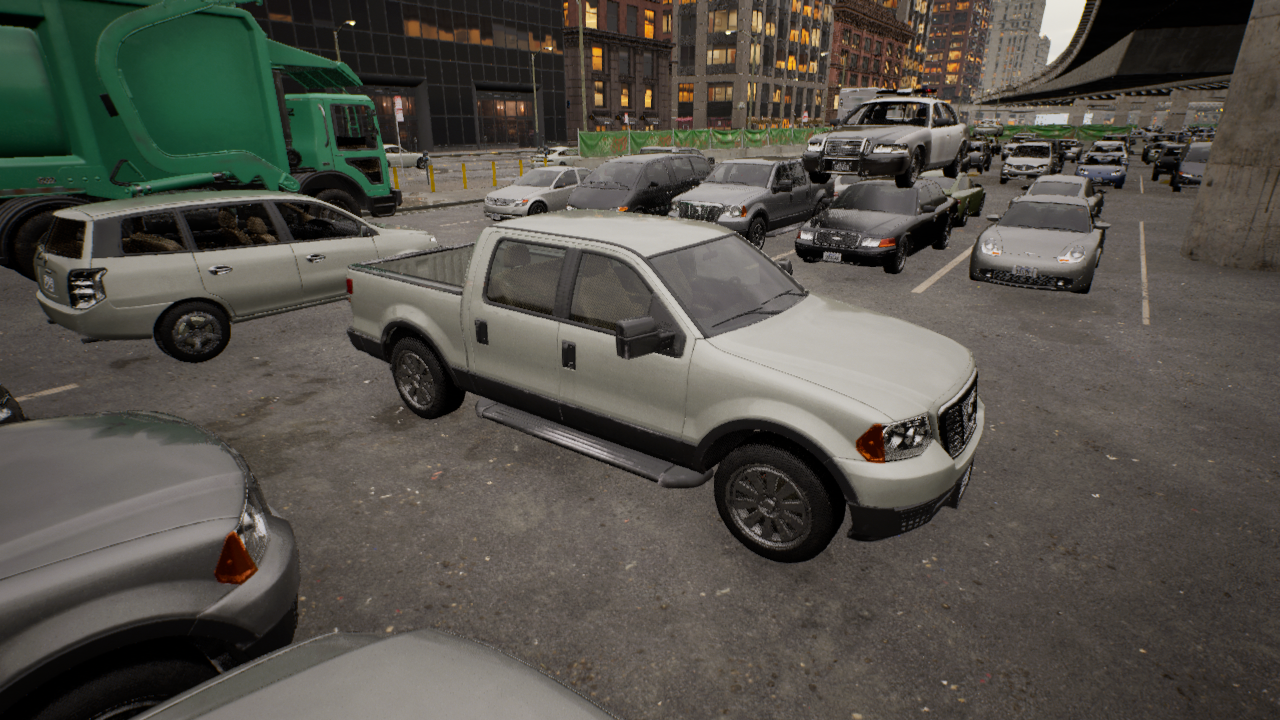
Venue: arterial
Lighting: golden hour
Vehicle rig: pickup